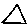
Label: triangle